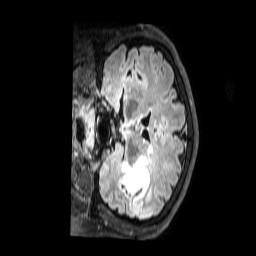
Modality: FLAIR
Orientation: coronal
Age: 41
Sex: male
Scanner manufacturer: philips
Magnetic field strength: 3 T
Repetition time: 4.8 s
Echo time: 0.2867 s